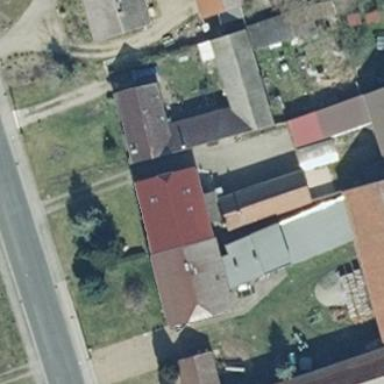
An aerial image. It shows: Detached building with half-hipped roof.